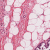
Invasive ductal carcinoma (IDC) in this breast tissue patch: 0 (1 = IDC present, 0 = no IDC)